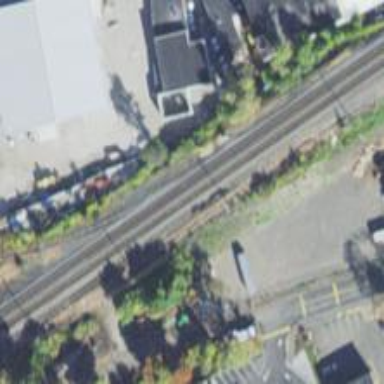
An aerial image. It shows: Abandoned railway.